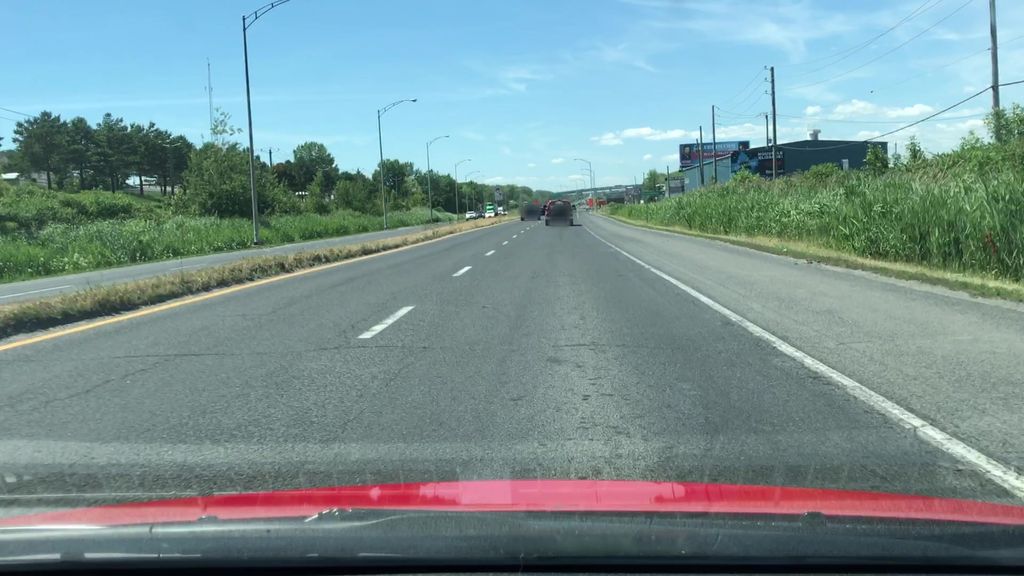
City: montreal